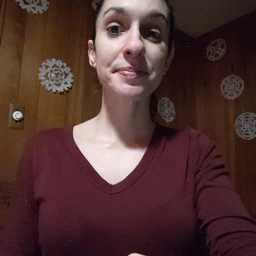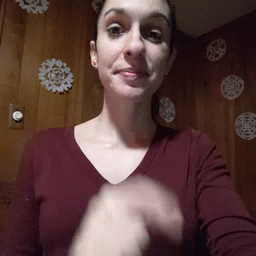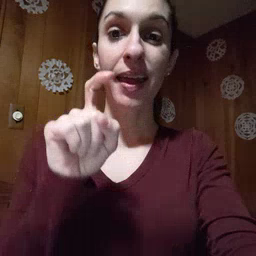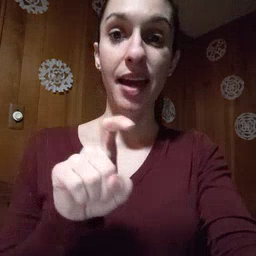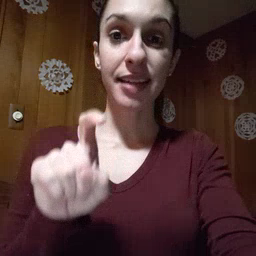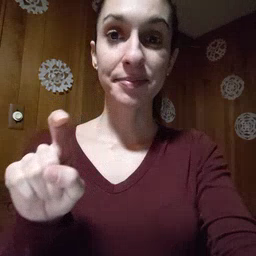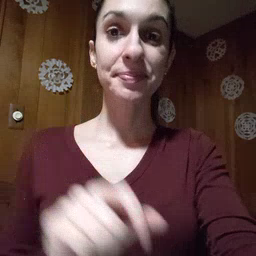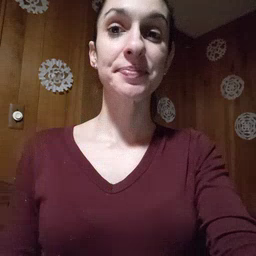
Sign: closet